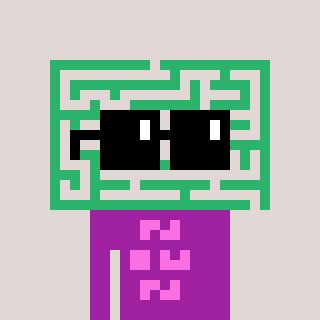
a pixel art character with square black sunglasses, a maze-shaped head and a magenta-colored body on a warm background